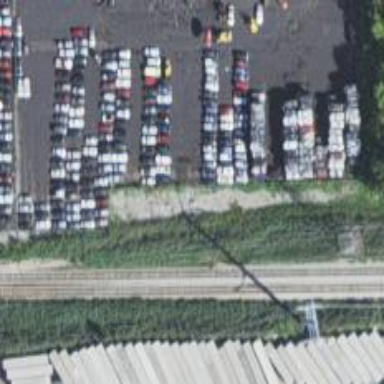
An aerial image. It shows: Abandoned railway yard is depicted.